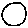
Label: circle